Question: I'm trying to make a timer that mimics a clock, with a ticking hand. I have no problem drawing a clock texture and then a line for the hand, but I also want the space behind the clock hand to have a fill. So as time goes on, I want the clock to "fill up" starting at the origin (0:00) all the way up to the clock hand.
I basically want to do this:

What's the best way for me to do this? I have the foundation, just don't know how to add the fill part.
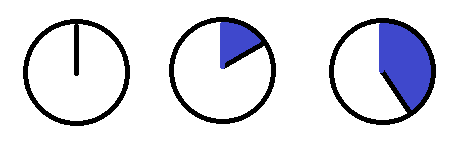
Answer: You should aproximate it building a triangle fan.
'''
int n=0;
VertexPostionColor[] V = new VertexPositionColor[num_triangles+2]
V[0] = Center;
for (var angle = start ;angle<=end; angle += (end - start) / num_triangles)
{
V[++N].Position = new Vector3( Math.Cos(angle), Math.Sin(angle)) * radius + Center;
V[N].Color = CircleColor;
}
Short[] Index = new Short[num_triangles*3];
for (int i = 0; i< num_triangles; i++)
{
Index[i*3] = 0;
Index[i*3+1] = i+1;
Index[i*3+2] = i+2;
}
GraphicsDevice.DrawUserIndexedPrimitives(...);
'''
If you want to get complicated using a spritebatch, you have to use a small sector texture, and draw it multiple times rotating it about the center.

this is an example, it need to be tuned to be precise.
'''
float SectorAngle = Mathhelper.ToRadians(10);
Texture2D SectorTex;
Vector2 Origin = new Vector2(SectorTex.Width/2, SectorTex.Height);
for (var angle=start; angle<=end; angle+=SectorAngle) {
spriteBatch.Draw(SectorTex, Center, null, Color.White, Origin, angle, scale,...)
}
'''